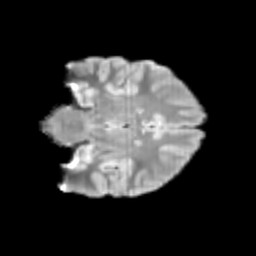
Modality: T2w
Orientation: coronal
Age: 12
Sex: male
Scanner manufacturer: siemens
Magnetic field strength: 3 T
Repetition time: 3.8 s
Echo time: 0.07 s